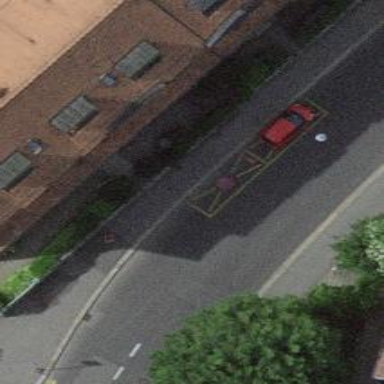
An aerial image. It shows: Car sharing facility.